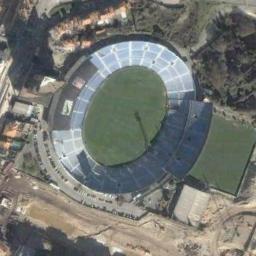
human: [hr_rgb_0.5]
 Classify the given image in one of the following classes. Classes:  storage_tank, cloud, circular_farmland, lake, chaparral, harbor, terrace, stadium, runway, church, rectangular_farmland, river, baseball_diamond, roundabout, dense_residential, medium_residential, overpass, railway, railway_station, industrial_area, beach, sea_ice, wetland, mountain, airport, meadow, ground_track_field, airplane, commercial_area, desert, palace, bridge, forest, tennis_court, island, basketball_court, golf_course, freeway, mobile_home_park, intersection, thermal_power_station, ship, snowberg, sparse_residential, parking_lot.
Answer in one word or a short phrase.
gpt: stadium